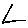
Label: triangle